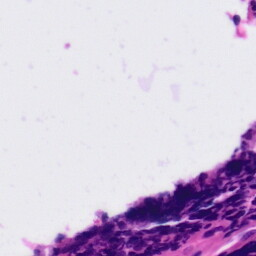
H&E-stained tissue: Tonsil